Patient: sex M, age 48
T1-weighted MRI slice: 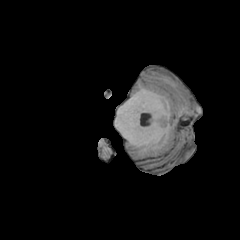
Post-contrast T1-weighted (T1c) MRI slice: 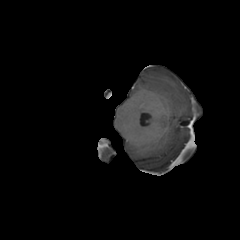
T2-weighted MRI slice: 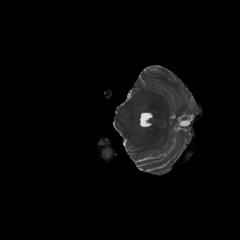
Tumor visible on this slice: no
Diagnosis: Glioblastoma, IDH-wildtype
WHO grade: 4